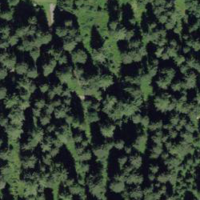
EUNIS habitat code: 43
Species observed at this site:
Oxalis acetosella